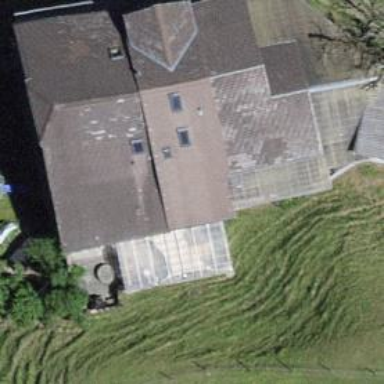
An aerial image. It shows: Farm building.